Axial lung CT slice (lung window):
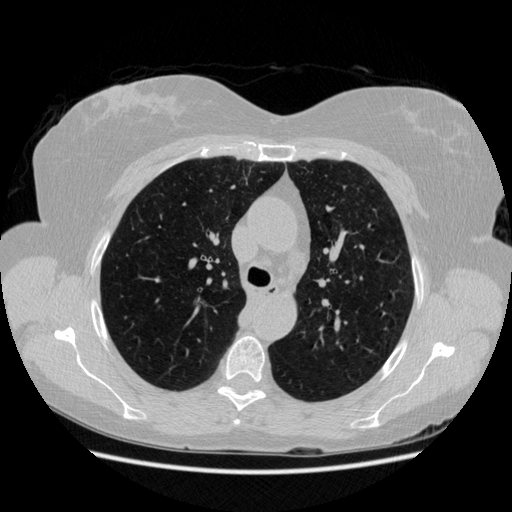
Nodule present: no